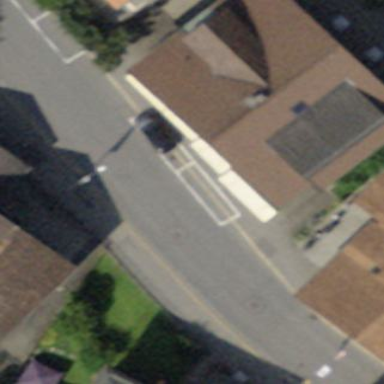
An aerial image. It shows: Parking lane with asphalt surface. The orientation of the parking spots is parallel.